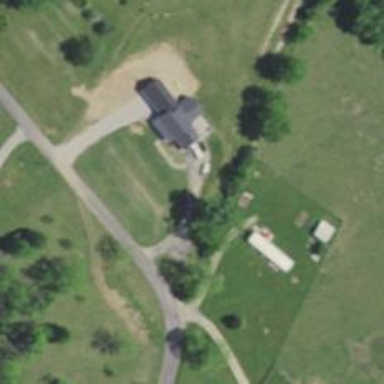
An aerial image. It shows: Driveway leading to service road.